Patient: sex M, age 78
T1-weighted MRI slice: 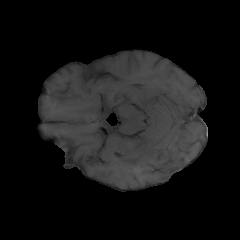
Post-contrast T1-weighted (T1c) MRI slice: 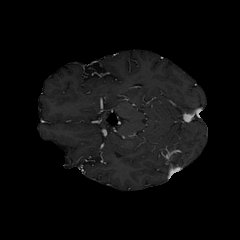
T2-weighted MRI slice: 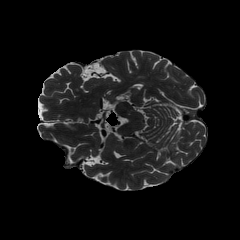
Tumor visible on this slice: no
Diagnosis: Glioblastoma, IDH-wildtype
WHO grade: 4